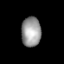
Tissue: lung
Cell type: Endothelial cells
Senescence score: 0.5421
Nuclear area (px): 566
Mean DAPI intensity: 154.106